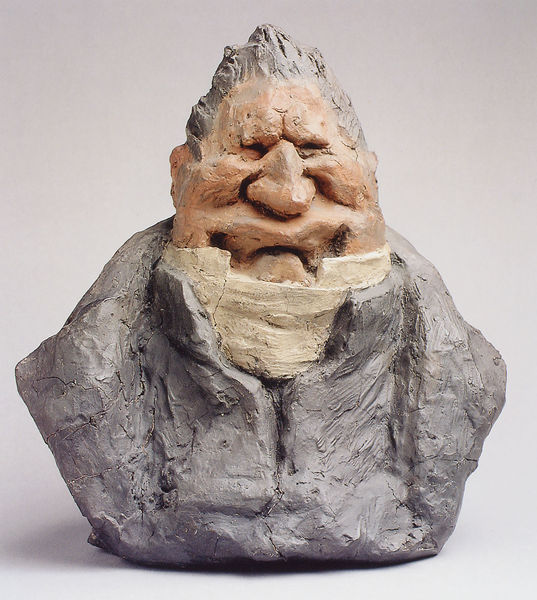
Titel: Baron Joseph de Podenas
Künstler: Honoré Daumier
Schlagwörter: mann, weiß, grob, grau, haar, mund, nase, schal, alt, anzug, jacke, augen, kragen, wind, figur, haare, mantel, ohren, keramik, skulptur, statue, ton, farbig, angst, dick, falte, krawatte, büste, halstuch, fotografie, alter, furcht, struktur, graue haare, gnom, handgemacht, dormier